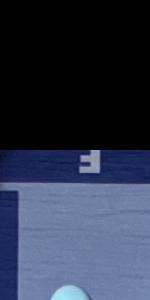
Label: Empty